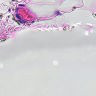
Metastatic tissue present: no